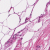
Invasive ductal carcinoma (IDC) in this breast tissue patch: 0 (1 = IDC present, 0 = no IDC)